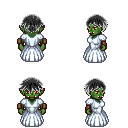
a pixel art fantasy rpg character, female body template, orc, green skin, underdress, gold greaves, gray short bangs hairstyle, leather bracers, black slippers, four views (front, back, left, right), 2x2 character sprite sheet, small pixel art, hard edges, no anti-aliasing